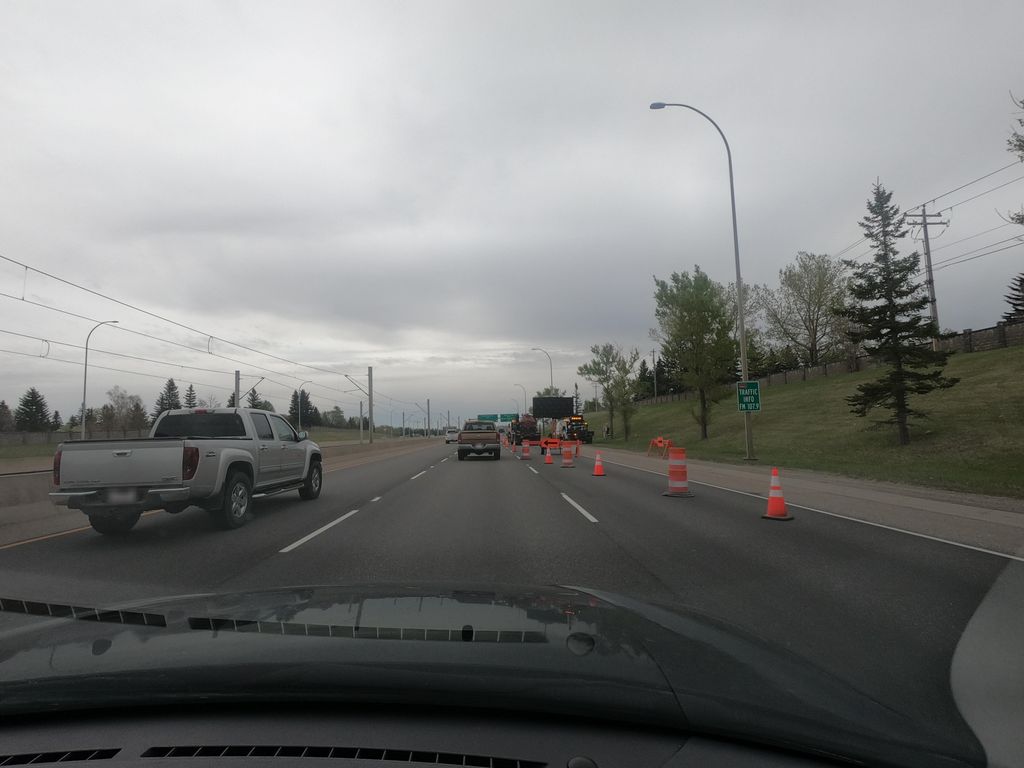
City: calgary